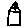
Label: house